Question: I have a Postgres database on Heroku. I connect to it using pgadmin. I exported a table data to csv. Edited some of the cells and now I want to replace the same table with the corrected csv. But when I try to import the csv I get this error

I researched on this error. I understood that it tries to add more rows to existing table and the primary key clashes. But I couldn't get my solution. I want to replace the table with new updated csv.
Thanks
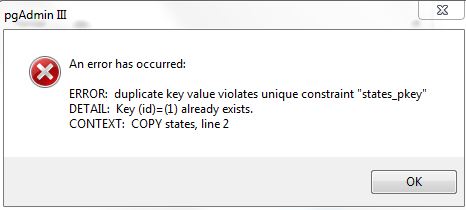
Answer: '''
SQL>begin;
BEGIN
Time: 0.366 ms
SQL>truncate table t;
TRUNCATE TABLE
Time: 3.068 ms
SQL>select * from t;
t
---
(0 rows)
Time: 2.844 ms
SQL>copy t from '/tmp/t';
COPY 2
Time: 1.693 ms
SQL>select * from t;
t
-------------------------------
2014-10-09 08:09:58.241592+00
2015-06-17 09:18:05.731139+00
(2 rows)
Time: 1.823 ms
SQL>end;
COMMIT
Time: 78.102 ms
'''